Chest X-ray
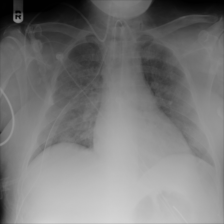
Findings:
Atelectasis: negative
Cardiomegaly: negative
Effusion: negative
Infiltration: negative
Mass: negative
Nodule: negative
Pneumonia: negative
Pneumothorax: negative
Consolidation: negative
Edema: negative
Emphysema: negative
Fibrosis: negative
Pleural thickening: negative
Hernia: negative